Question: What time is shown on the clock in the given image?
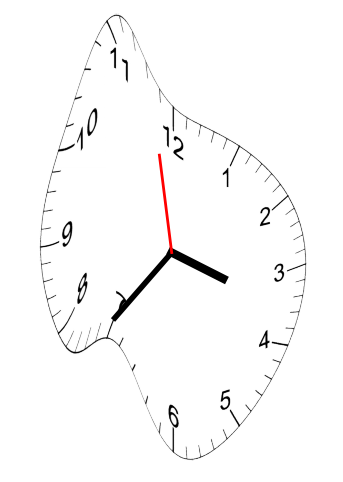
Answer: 03:35:58